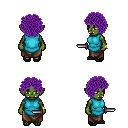
a pixel art fantasy rpg character, female body template, orc, green skin, teal tunic, robe skirt, purple curly afro hairstyle, bracelets, ghillies, dagger, four views (front, back, left, right), 2x2 character sprite sheet, small pixel art, hard edges, no anti-aliasing